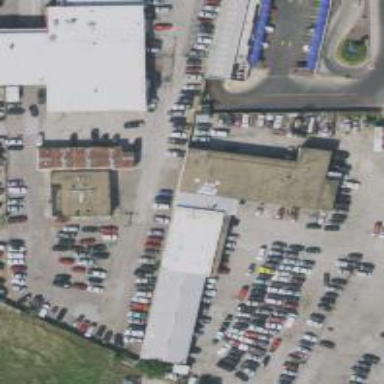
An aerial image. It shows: Car repair building.